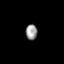
Tissue: prostate
Cell type: T cells
Senescence score: 0.7921
Nuclear area (px): 174
Mean DAPI intensity: 155.23